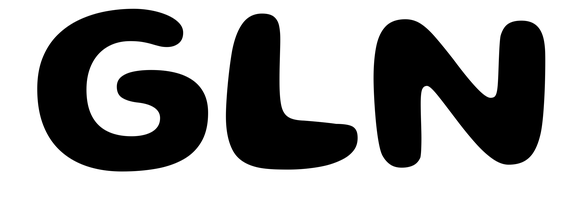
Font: Gluten_SemiBold